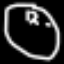
Label: clock